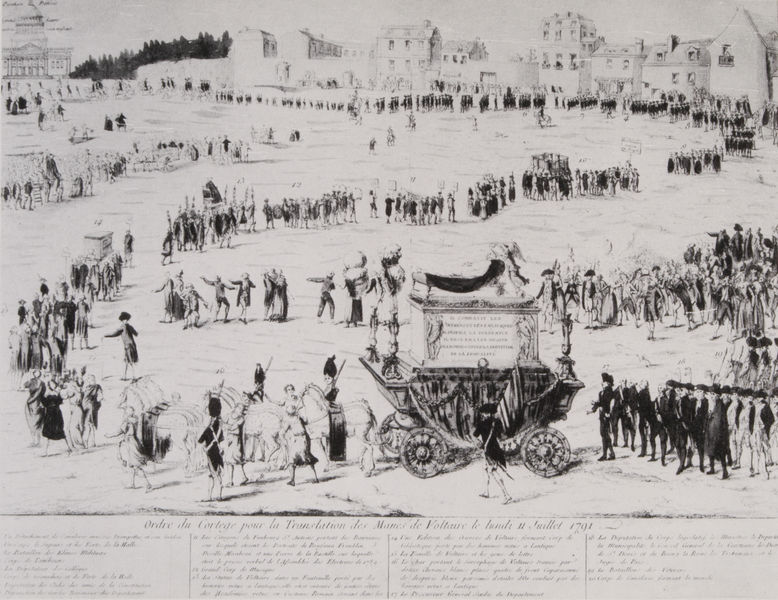
Titel: Festzug anläßlich der Überführung der sterblichen Überreste Voltaires am Montag, dem 11. Juli 1791
Standort: Paris
Institution: Bibliothèque Nationale.
Schlagwörter: baum, schatten, weiß, bäume, frauen, menschen, stadt, ausschnitt, bewegung, fenster, frankreich, frau, grau, hintergrund, hut, hüte, licht, männer, schwarz, tür, zeichnung, dach, gebäude, weg, wiese, ansammlung, leute, tanz, mützen, tod, trauer, gesten, feld, ferne, häuser, boden, personen, musik, wald, pferd, pferde, reiter, räder, turm, engel, fell, reiten, schärpe, schrift, wellen, papier, fassade, fassaden, zuschauer, fahne, zug, dorf, mauer, grafik, linien, spalten, kutsche, platz, speichen, figuren, französisch, wagen, wagenrad, franzosen, krieg, schlacht, soldaten, frack, detail, inschrift, zeigen, karawane, palast, haufen, druck, druckgrafik, schwarz weiß, radierung, stich, militär, revolution, schwert, säbel, text, uniform, uniformen, waffen, soldat, menschenschlange, reihe, schlange, wägen, kiste, degen, dreispitz, herrscher, armee, heer, marsch, schimmel, reihen, triumph, beerdigung, begräbnis, grab, gewehr, ross, stadtmauer, prozession, umzug, tempel, usa, parade, gewehre, rösser, kupferstich, marschieren, aufzug, festzug, leichenwagen, formation, stadthaus, schrifttafel, einmarsch, einzug, triumphwagen, soladaten, lange, trauerzug, schöange, todeszug, leichenzug, naben, print, trauermarsch, todesmarsch, bärenfellmütze, kasteb, reifer, sw, rtauer